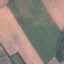
Land use / land cover: AnnualCrop